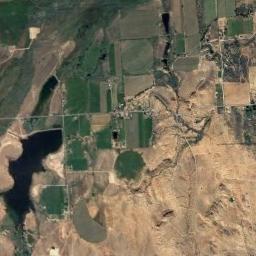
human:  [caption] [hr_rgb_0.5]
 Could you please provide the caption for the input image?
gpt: Several dark green circular or fan-shaped farmlands are surrounded by other farmlands that grows other crops .

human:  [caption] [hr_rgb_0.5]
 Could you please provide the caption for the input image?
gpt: Round fields are separated by white lines .

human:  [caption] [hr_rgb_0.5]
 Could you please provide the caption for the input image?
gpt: Several circular fields with a full circle, Semicircle of green and tan mixed .

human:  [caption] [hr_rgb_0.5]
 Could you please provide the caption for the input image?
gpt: There are some green circle farmland and square farmland .

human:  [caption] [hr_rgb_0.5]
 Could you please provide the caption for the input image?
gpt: There are circular farmlands beside a wasteland .